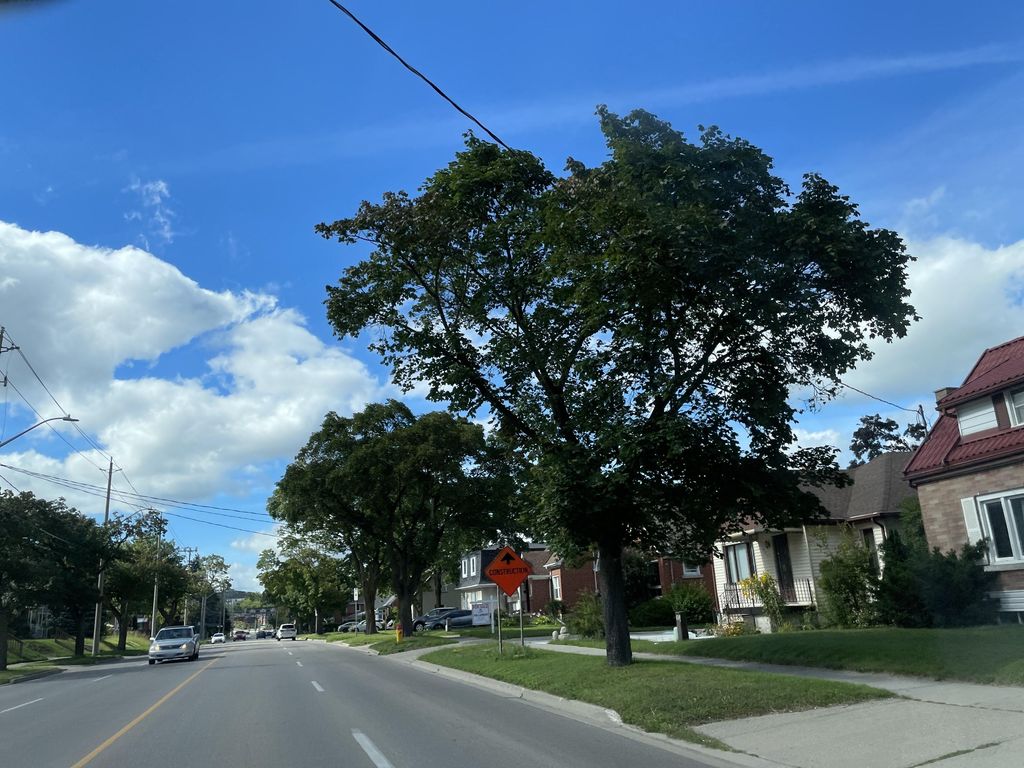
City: kitchener-waterloo